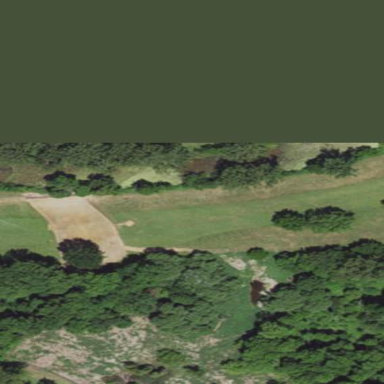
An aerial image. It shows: Grassy area designated as golf fairway.